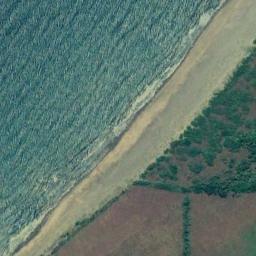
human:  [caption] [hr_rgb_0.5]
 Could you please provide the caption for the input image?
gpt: The sea has ripples .

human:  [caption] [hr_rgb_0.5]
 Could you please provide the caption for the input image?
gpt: Huge waves pats the beach with green plants .

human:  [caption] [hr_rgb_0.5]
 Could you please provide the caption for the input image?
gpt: The beach with khaki sand and the land next to the beach is covered with some green plants .

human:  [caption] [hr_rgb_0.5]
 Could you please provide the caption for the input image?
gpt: Triangular light blue sea, Gray-green beaches and green vegetation .

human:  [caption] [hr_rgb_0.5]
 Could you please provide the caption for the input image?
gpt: The grass is beside the beach .